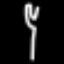
Label: fork